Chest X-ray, PA view. Patient: 58 years old, sex F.
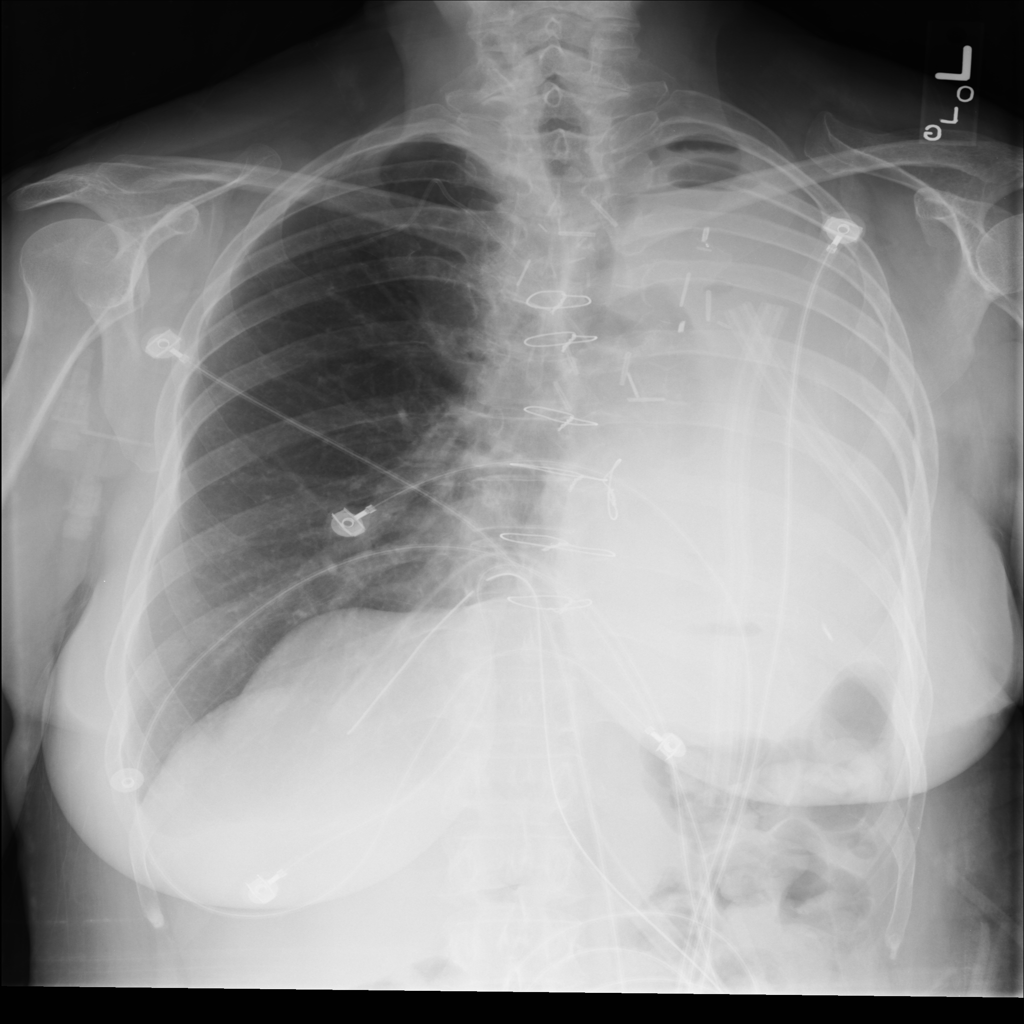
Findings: No Finding